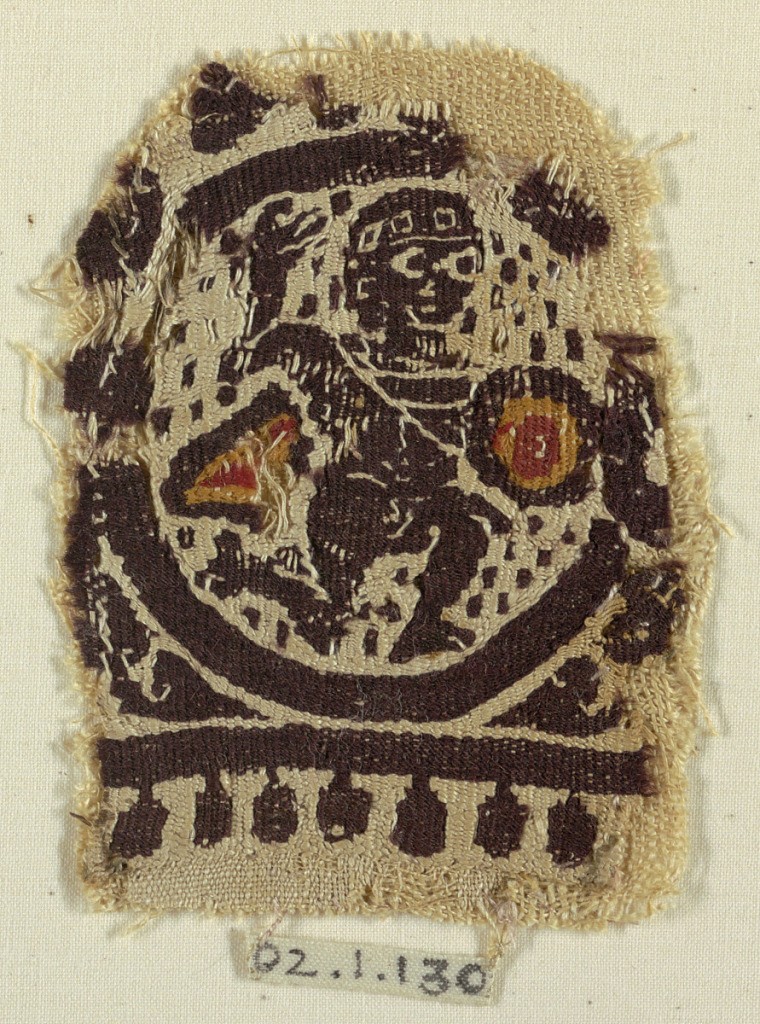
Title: Medallion
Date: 5th–8th century
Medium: Warp; S-spun linen. S-spun linen, S-spun wool wefts Technique: slit tapestry with supplementary weft wrapping
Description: Medallion with figure of kneeling warrior in brown, red and yellow